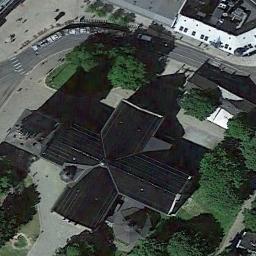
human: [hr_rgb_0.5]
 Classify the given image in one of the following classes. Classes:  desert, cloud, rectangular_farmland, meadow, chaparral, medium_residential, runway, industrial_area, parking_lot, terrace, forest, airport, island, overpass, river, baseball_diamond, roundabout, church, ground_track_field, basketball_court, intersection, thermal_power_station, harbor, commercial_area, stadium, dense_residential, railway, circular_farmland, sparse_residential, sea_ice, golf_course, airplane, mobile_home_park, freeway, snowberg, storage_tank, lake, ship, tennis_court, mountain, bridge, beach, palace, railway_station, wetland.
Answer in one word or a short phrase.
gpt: church